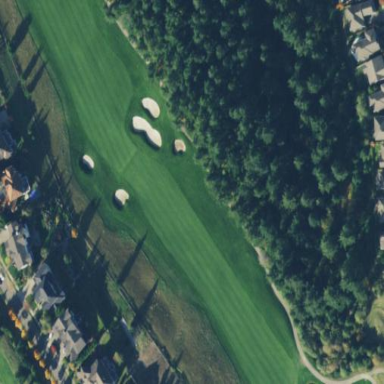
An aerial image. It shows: Area with grass used as rough in golf course.